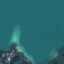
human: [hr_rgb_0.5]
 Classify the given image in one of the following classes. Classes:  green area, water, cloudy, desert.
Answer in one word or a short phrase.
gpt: water